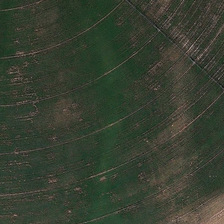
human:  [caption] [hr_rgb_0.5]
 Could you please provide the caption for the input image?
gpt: it is a piece of green meadow .

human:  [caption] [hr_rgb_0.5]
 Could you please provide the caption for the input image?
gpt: it is a piece of green meadow .

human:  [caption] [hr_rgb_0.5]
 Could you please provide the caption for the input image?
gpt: it is a piece of green meadow .

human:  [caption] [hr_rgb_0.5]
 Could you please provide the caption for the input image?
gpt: it is a piece of green meadow .

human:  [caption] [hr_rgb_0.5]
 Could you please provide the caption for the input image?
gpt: it is a piece of green meadow .